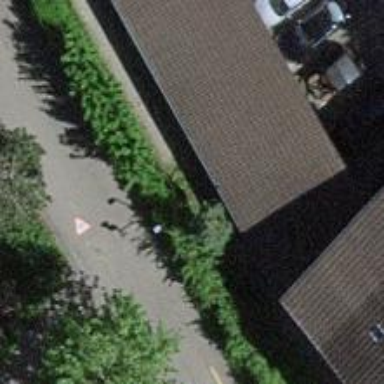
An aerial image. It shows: Bollard.